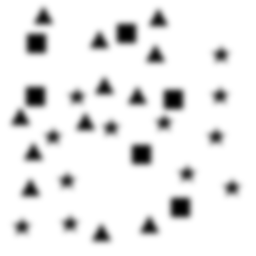
Squares: 6
Triangles: 12
Stars: 12
Total shapes: 30